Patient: sex F, age 33
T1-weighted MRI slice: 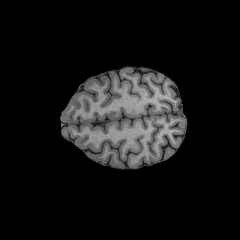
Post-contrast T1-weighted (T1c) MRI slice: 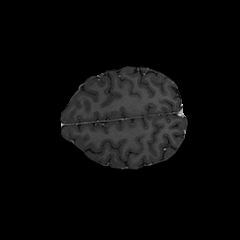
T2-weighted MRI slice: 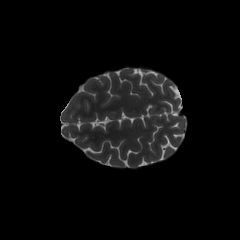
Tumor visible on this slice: no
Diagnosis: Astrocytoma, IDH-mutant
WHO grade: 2